Question: Suppose I have a ListView with grouped data and a GridLayout. I'd like to have a vertical list for the items inside a group (each group represented in yellow) and the horizontal list for each group.
Can I do this using a ListView?

(the arrows represent the expected scrolling)
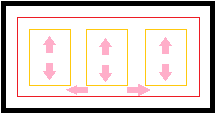
Answer: Keep in mind that this sort of combination of scrolling directions is not recommended according to the Windows design principles. A single panning axis gives a user a solid feel as if they're interacting with real content, but combined scrolling tends to disorient. Especially when the user is scrolling with a mouse wheel.
It likely won't fail you in certification, but I thought I'd just give you some food for thought.